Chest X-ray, PA view. Patient: 68 years old, sex M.
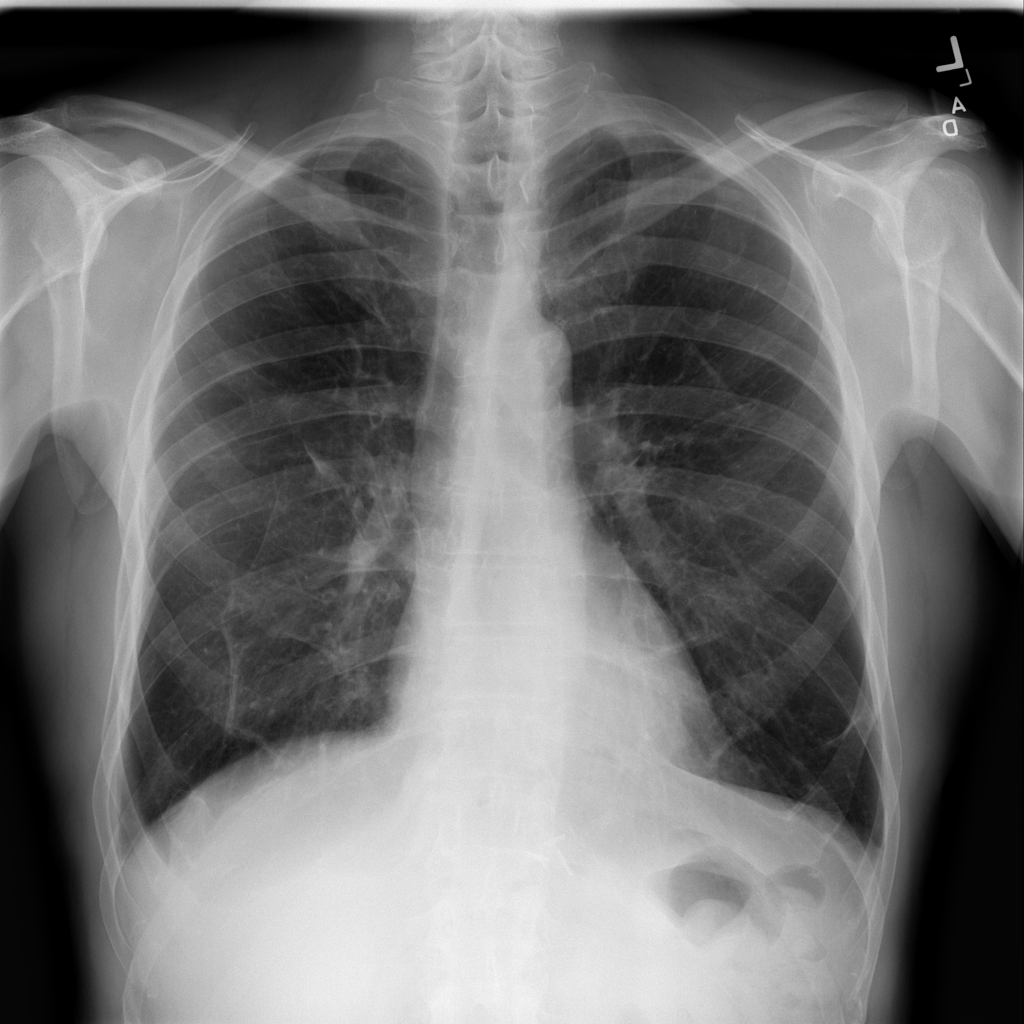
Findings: Fibrosis